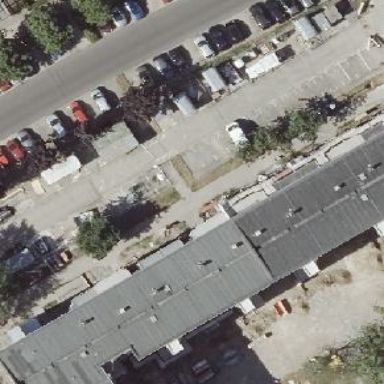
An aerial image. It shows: Street-side parking area.